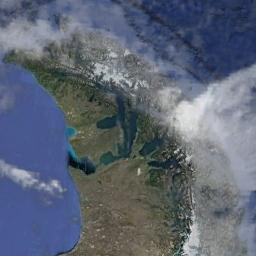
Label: cloud